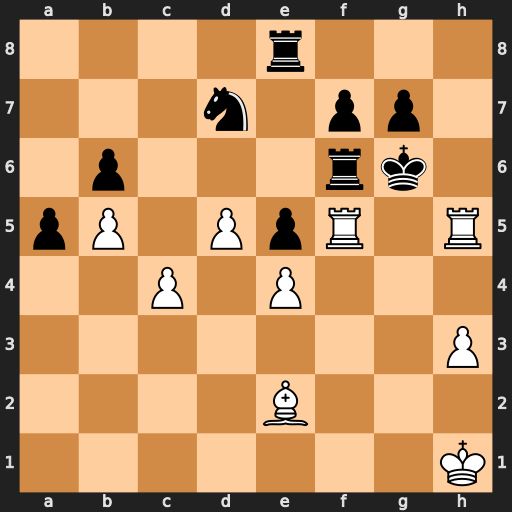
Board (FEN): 4r3/3n1pp1/1p3rk1/pP1PpR1R/2P1P3/7P/4B3/7K
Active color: w
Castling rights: -
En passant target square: -
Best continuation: Rfg5#